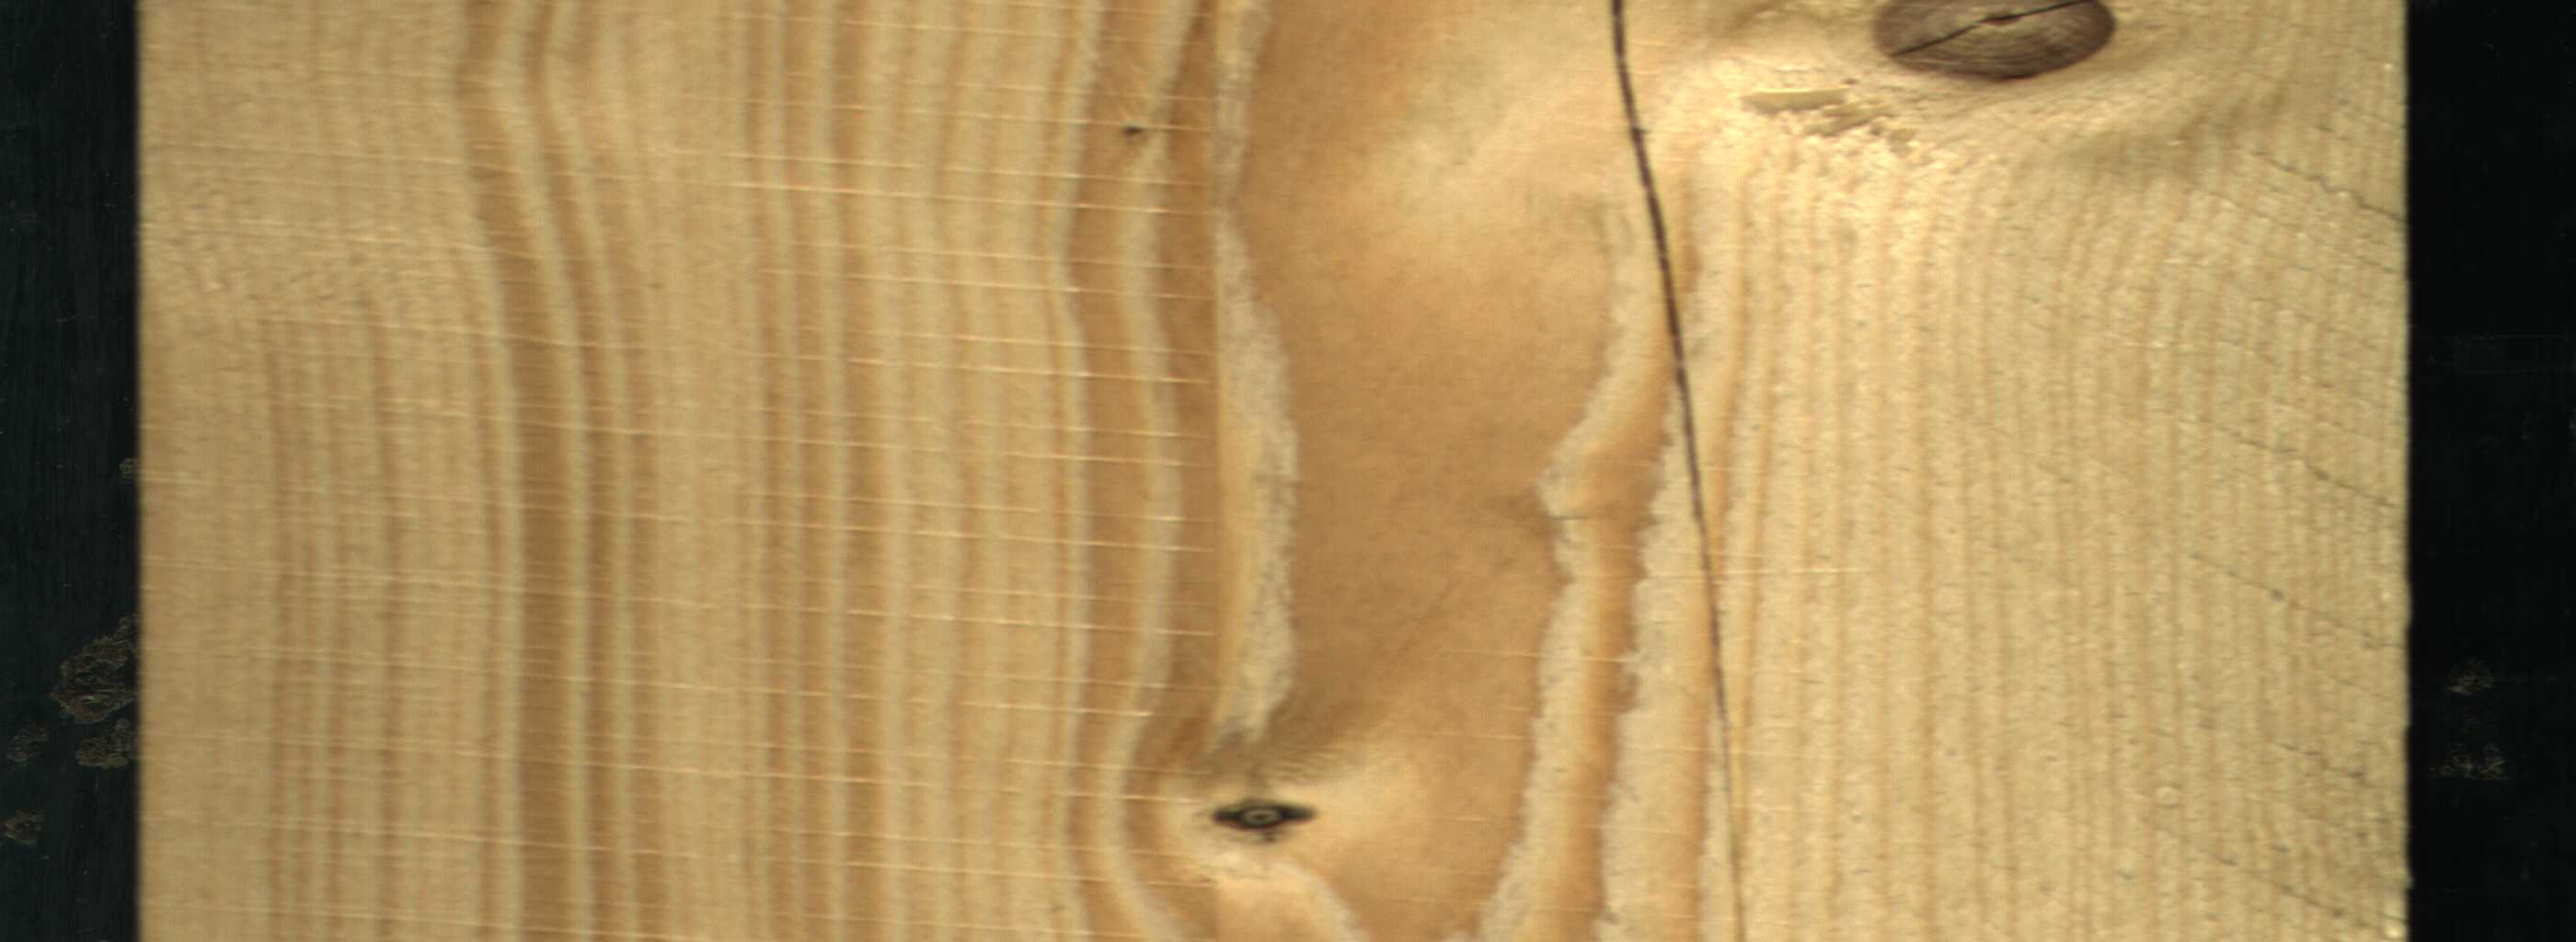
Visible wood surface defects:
Crack
knot_with_crack
Dead_Knot